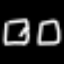
Label: square